Aerial crown-view tile of a tropical tree (Barro Colorado Island, Panama), acquired 20240716:
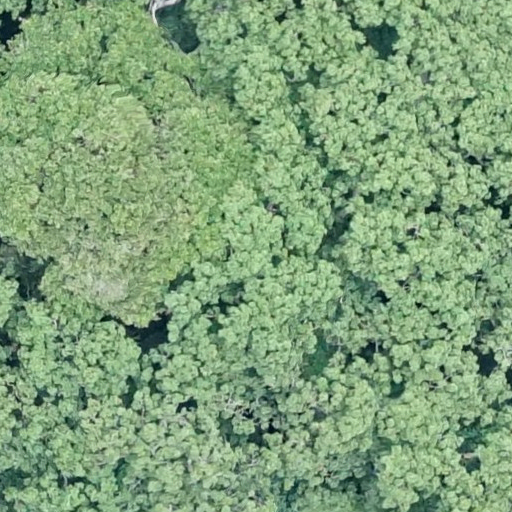
Species: Ceiba pentandra
GBIF accepted scientific name: Ceiba pentandra
Crown area: 827.58 m²